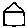
Label: house